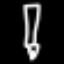
Label: pencil